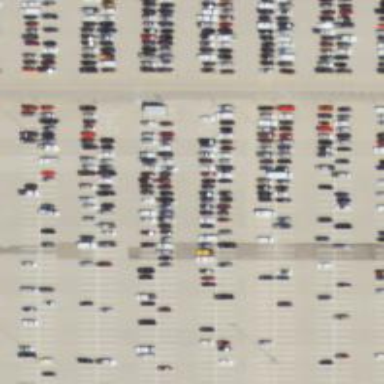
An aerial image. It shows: Parking space is available.